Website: walmart
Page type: address-validator
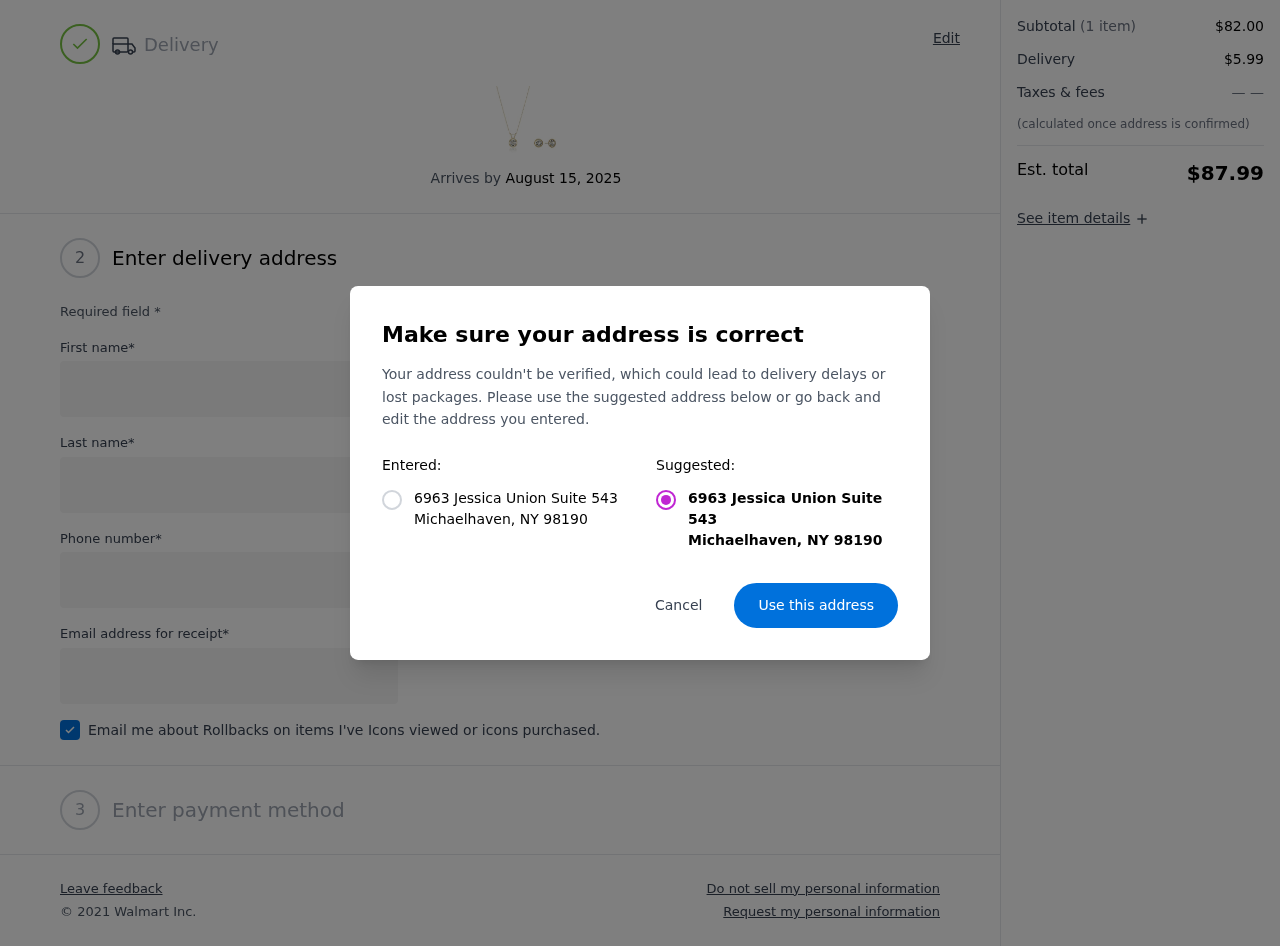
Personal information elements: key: PII_CITY
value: Michaelhaven
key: PII_POSTCODE
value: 98190
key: PII_STATE_ABBR
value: NY
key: PII_STREET
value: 6963 Jessica Union Suite 543
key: PII_FIRSTNAME
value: Anne
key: PII_LASTNAME
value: Jordan
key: PII_STREET2
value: Suite 027
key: PII_PHONE
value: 8816411420
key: PII_EMAIL
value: anne_jordan@gmail.com
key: PII_POSTCODE_FULL
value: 98190
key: PII_POSTCODE_NUMERIC
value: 98190
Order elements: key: ORDER_DELIVERY_DATE
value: August 15, 2025
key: ORDER_SUBTOTAL
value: $82.00
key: ORDER_SHIPPING_COST
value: $5.99
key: ORDER_TOTAL
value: $87.99